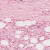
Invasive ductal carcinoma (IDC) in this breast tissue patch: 1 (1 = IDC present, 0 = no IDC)